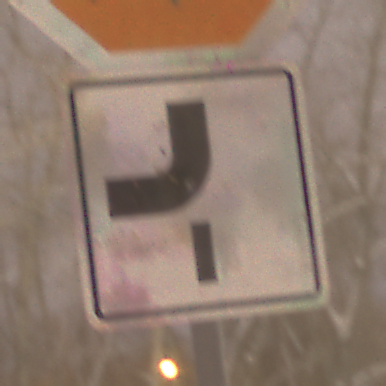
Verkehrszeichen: VerlaufVorfahrtsstrasse7
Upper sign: Stop
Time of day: Night
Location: Outdoor (Urban)
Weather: Overcast
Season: Winter
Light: Artificial